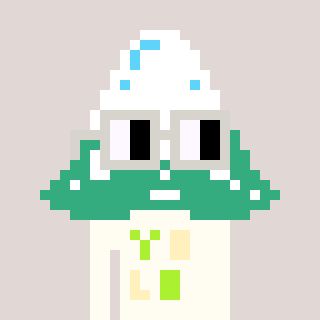
a pixel art character with square light gray glasses, a snowy mountain-shaped head and a grayscale-colored body on a warm background